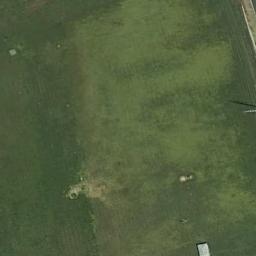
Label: meadow